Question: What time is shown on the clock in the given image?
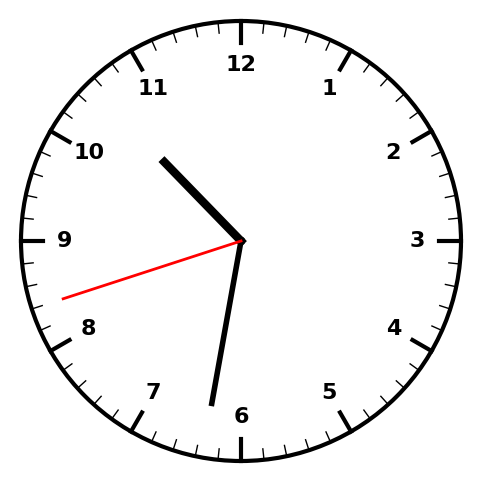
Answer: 10:31:42